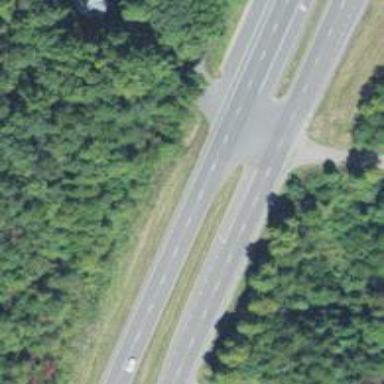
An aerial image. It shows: Trunk highway.